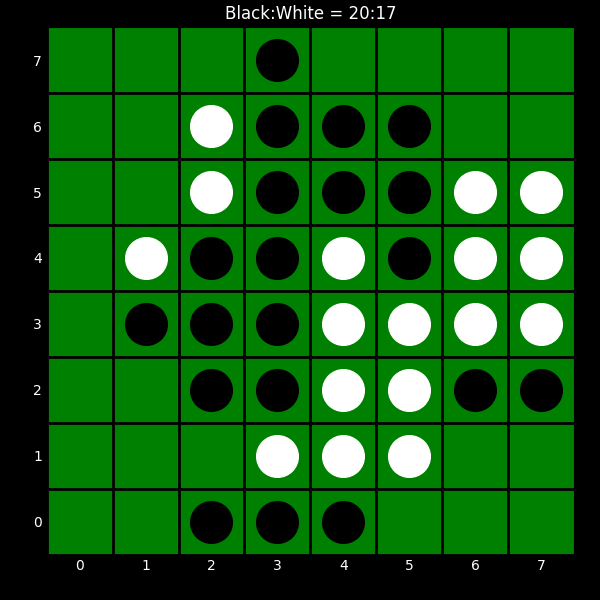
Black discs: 20
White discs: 17